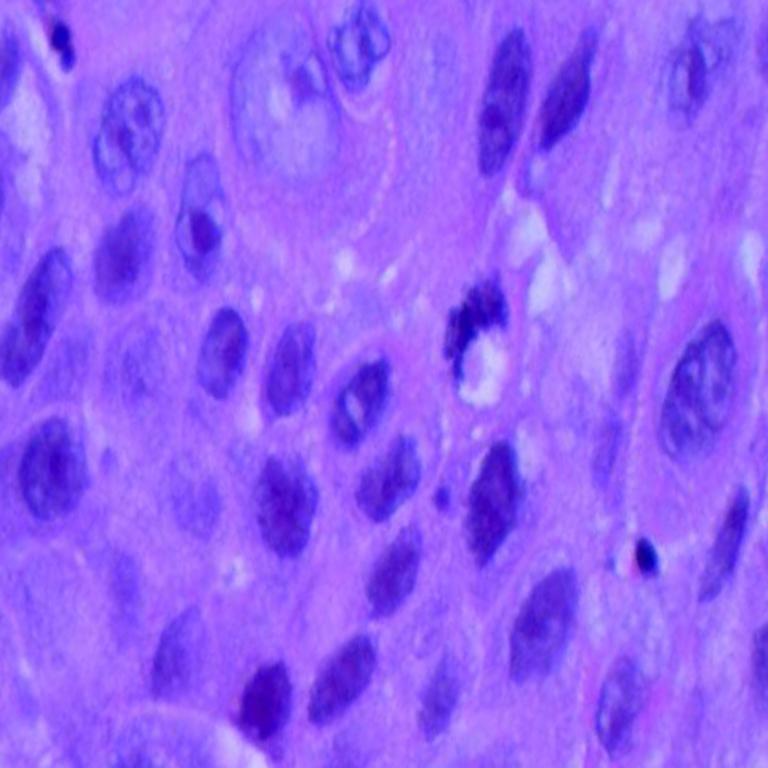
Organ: lung
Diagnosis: squamous carcinomas